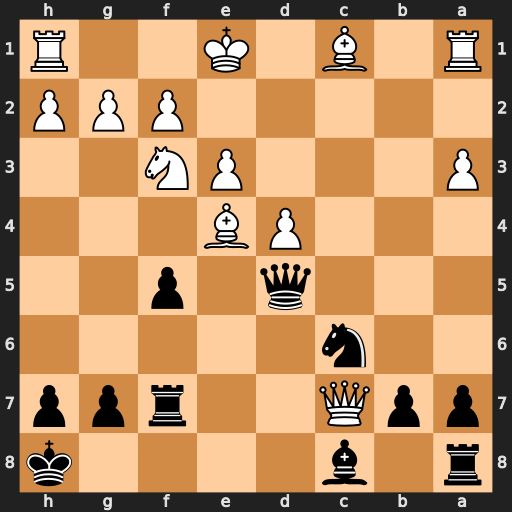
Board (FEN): r1b4k/ppQ2rpp/2n5/3q1p2/3PB3/P3PN2/5PPP/R1B1K2R
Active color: b
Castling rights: KQ
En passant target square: -
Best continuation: fxe4 Qxf7 Qxf7